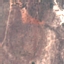
Label: HerbaceousVegetation